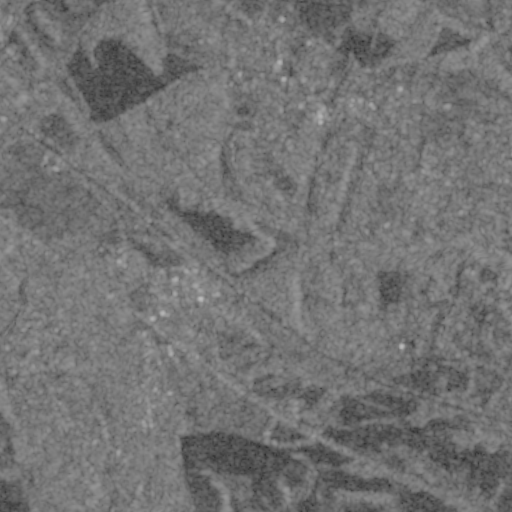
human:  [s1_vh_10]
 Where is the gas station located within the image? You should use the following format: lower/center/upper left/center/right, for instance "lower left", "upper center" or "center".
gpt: The gas station is located in the upper right of the image.
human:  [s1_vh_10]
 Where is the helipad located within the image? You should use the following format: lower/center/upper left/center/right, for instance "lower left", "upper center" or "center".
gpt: The helipad is located in the center left of the image.
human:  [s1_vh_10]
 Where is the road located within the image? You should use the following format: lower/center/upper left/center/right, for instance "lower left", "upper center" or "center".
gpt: There is no road in the image.

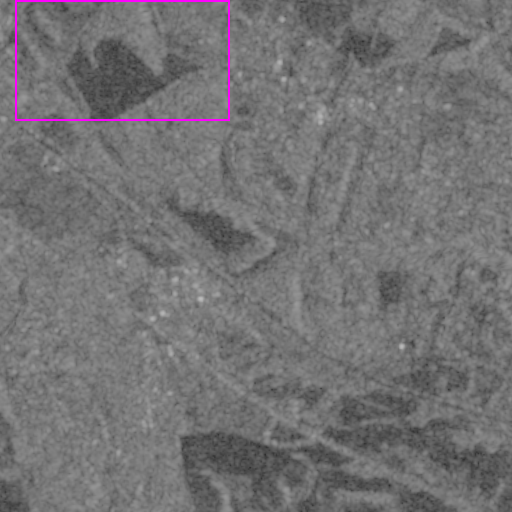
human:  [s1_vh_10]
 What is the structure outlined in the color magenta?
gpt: The structure outlined in magenta is a crop field.
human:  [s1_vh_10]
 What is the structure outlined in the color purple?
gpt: There is no purple outline.